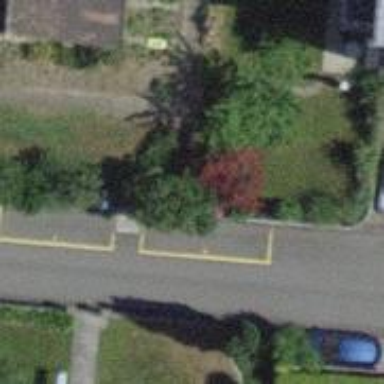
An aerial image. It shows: Parking lane with parallel orientation.